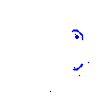
Particle: kaon